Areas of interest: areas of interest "Industrial Park"
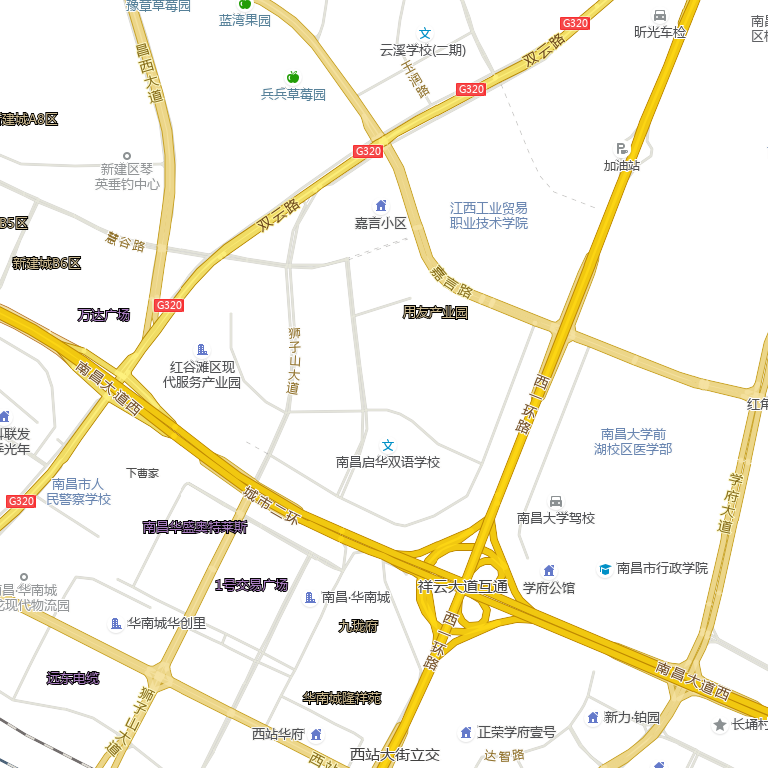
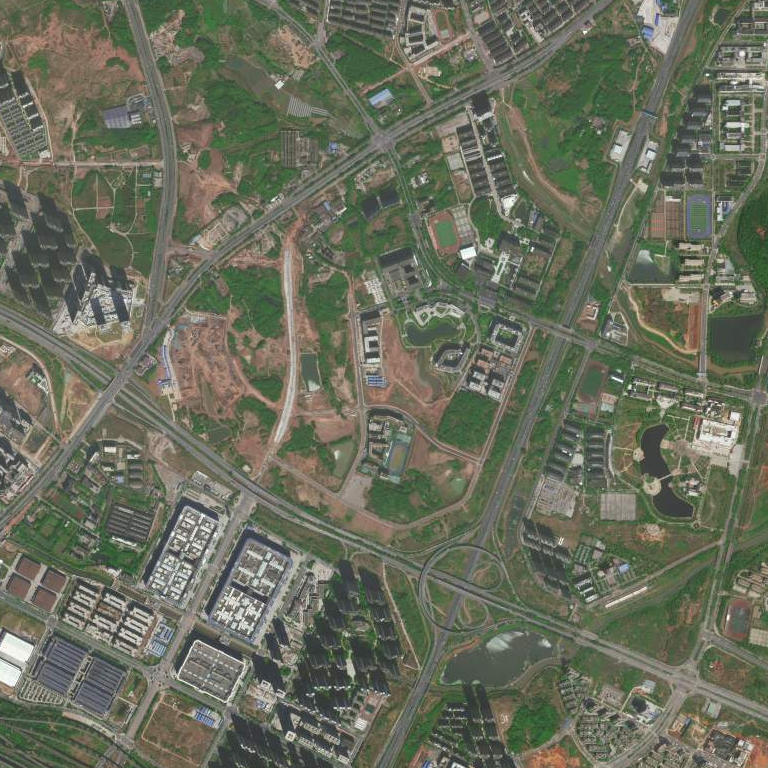